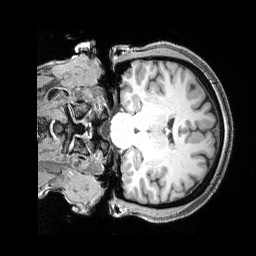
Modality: T1w
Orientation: coronal
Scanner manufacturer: siemens
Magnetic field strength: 3 T
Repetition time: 2.4 s
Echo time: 0.00215 s